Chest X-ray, PA view. Patient: 58 years old, sex F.
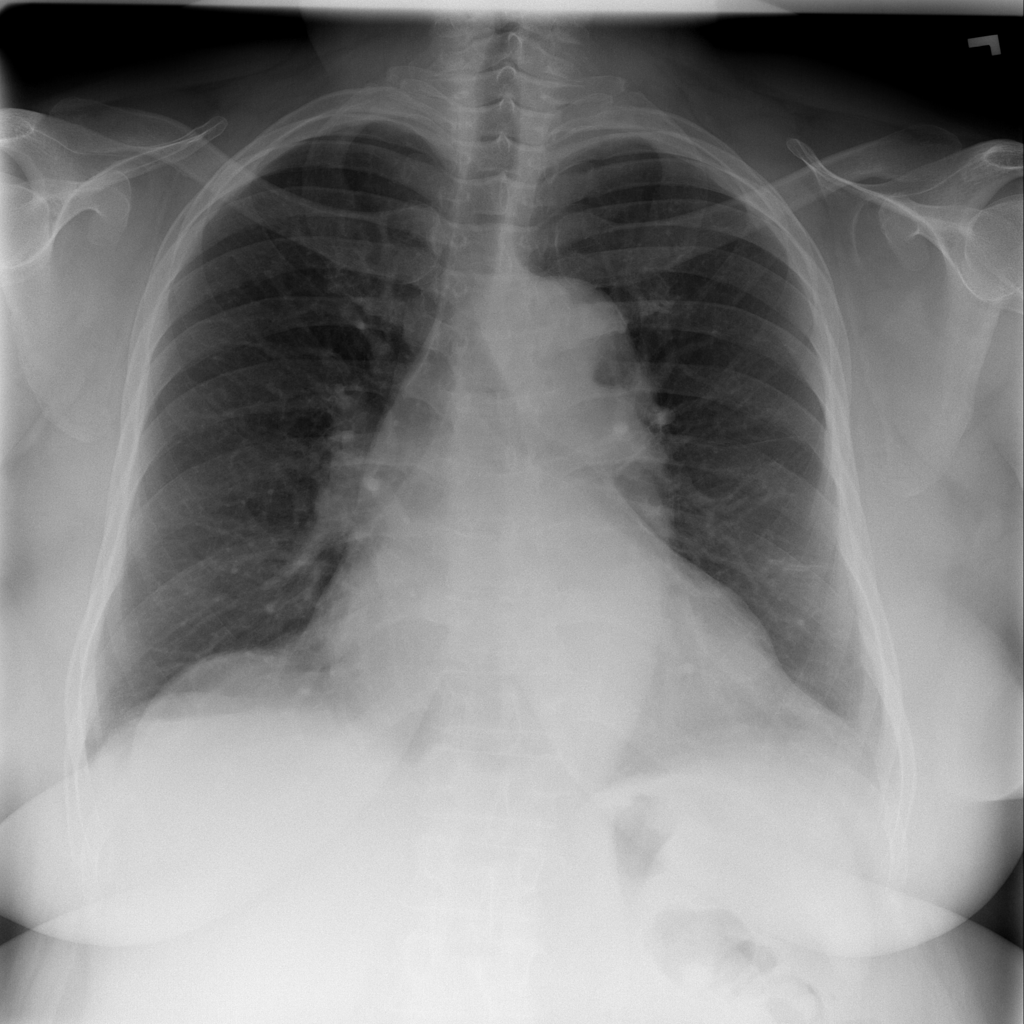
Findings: Atelectasis